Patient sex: F
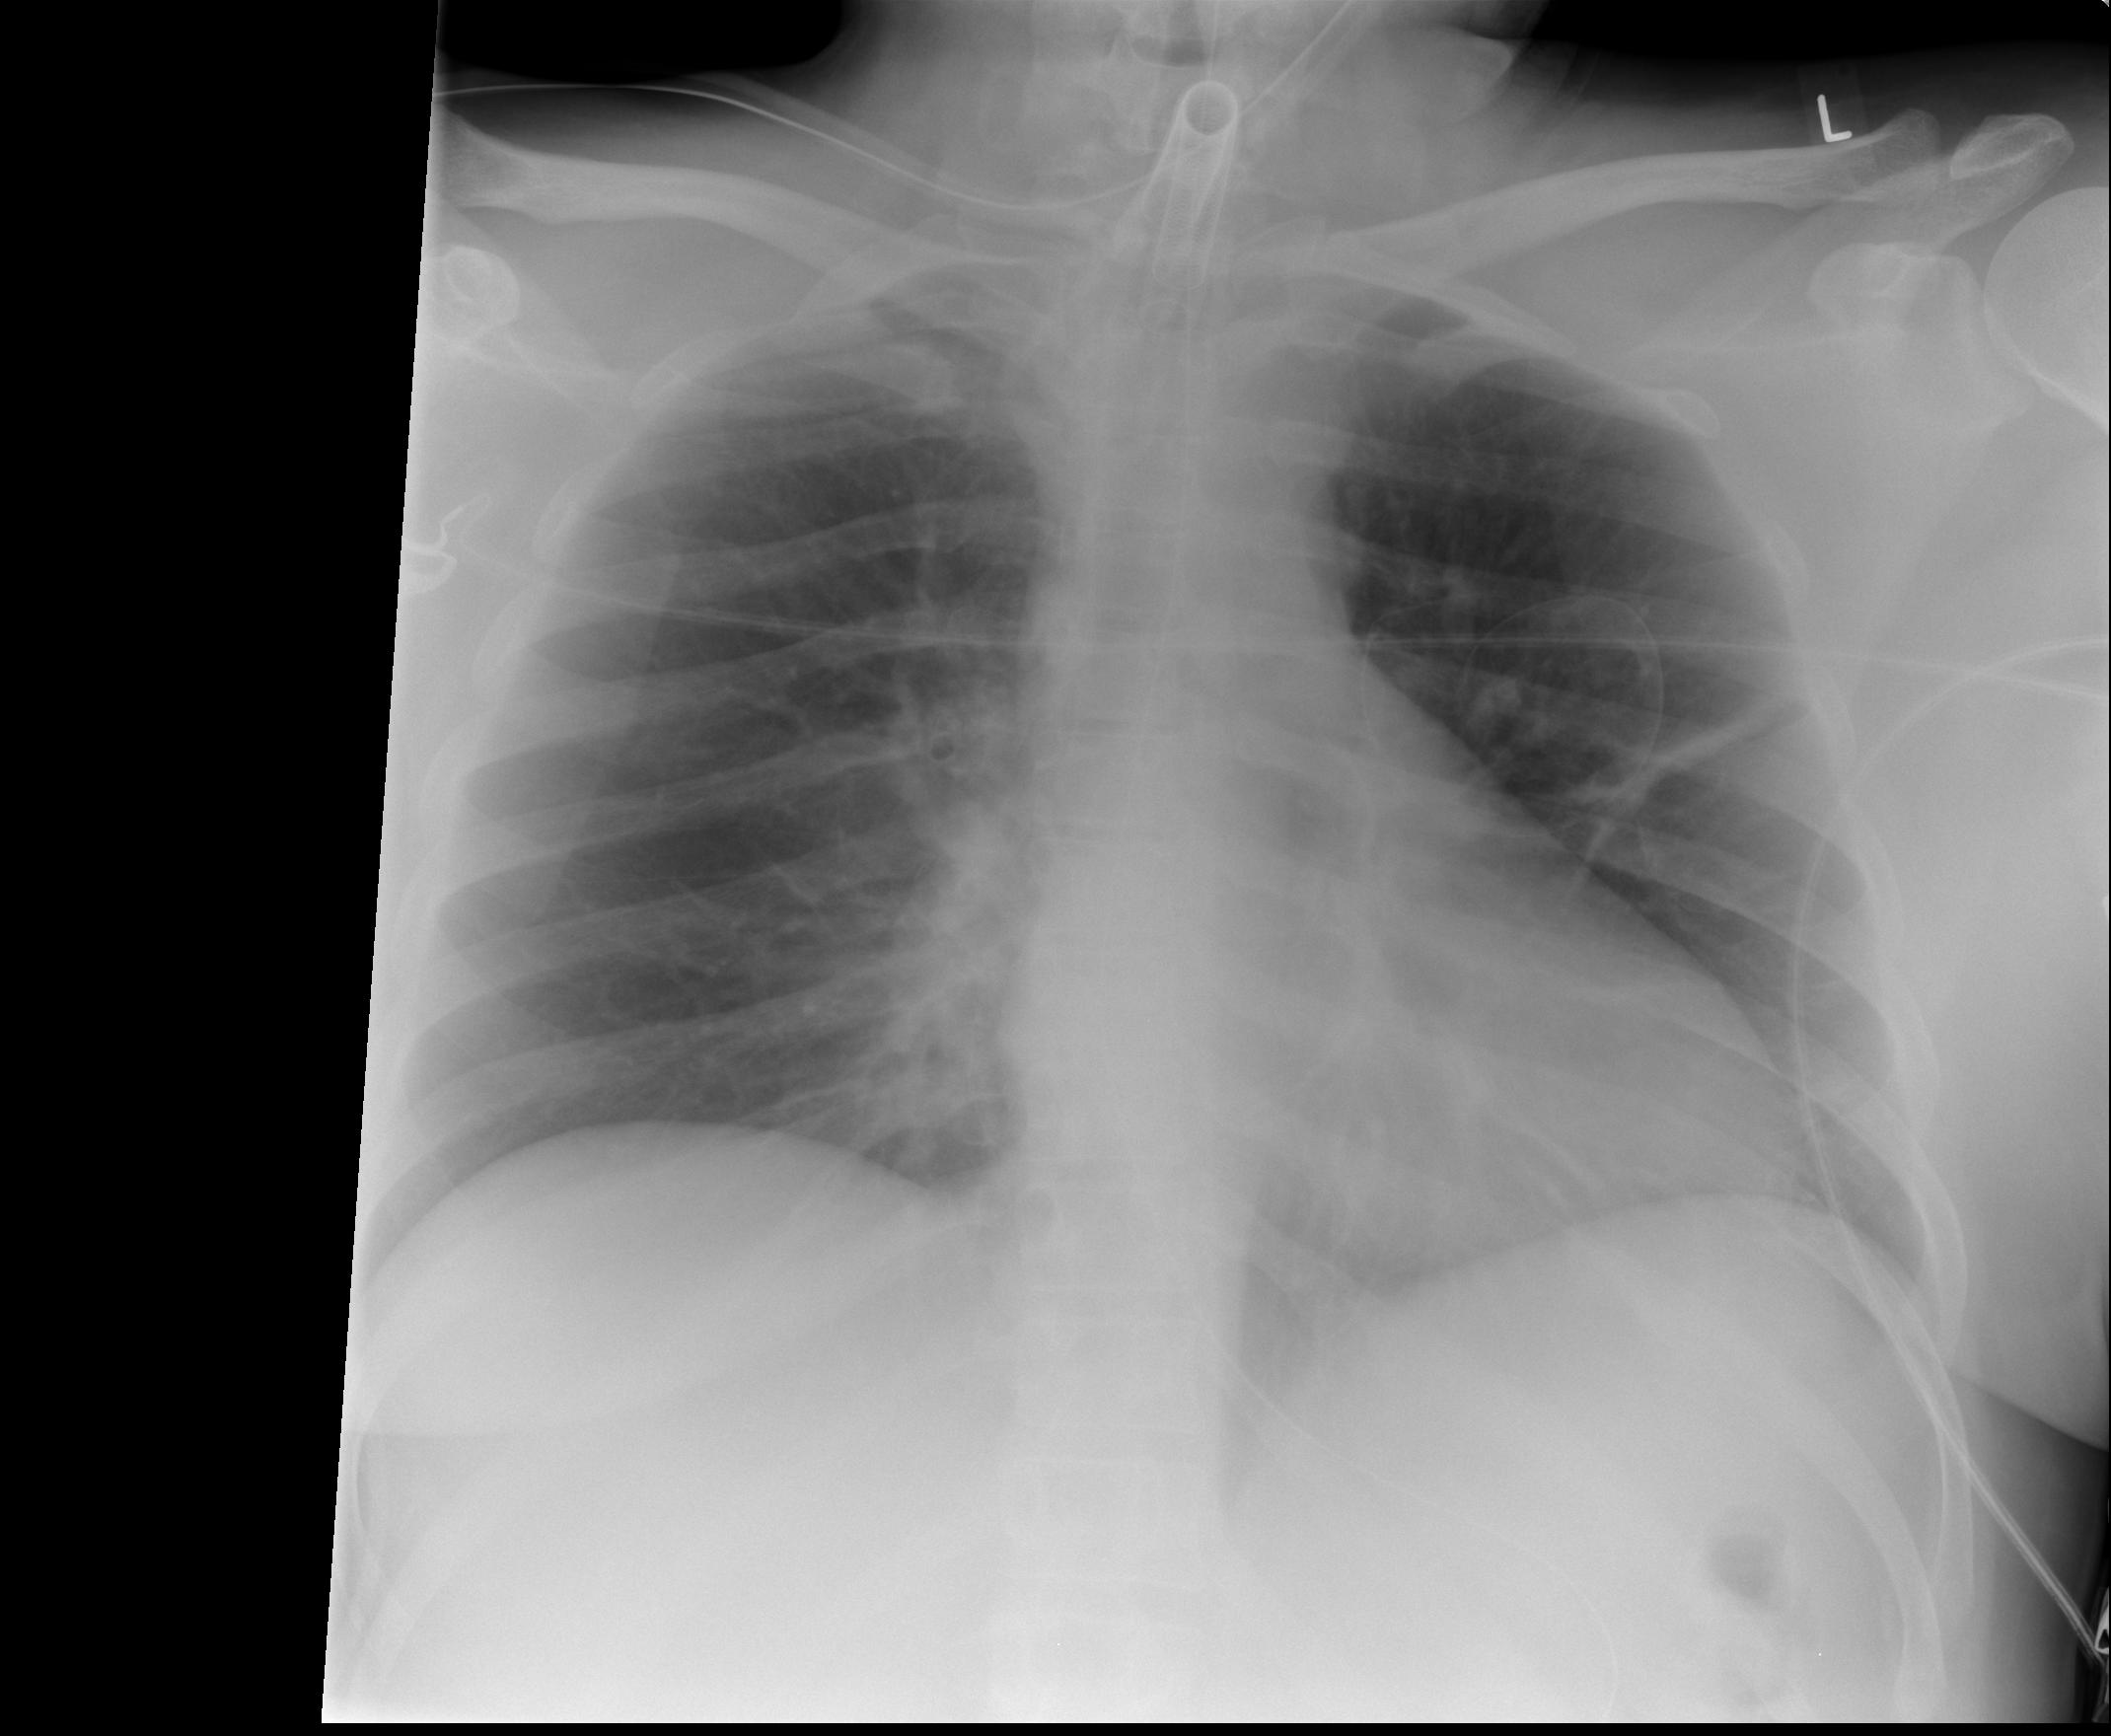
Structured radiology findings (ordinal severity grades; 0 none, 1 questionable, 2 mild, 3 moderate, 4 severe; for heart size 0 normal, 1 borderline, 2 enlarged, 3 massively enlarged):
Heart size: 0
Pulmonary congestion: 2
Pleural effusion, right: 0
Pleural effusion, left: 2
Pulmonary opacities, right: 0
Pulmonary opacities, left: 0
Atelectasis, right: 0
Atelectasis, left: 0